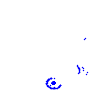
Particle: proton